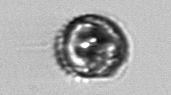
Label: Proterythropsis